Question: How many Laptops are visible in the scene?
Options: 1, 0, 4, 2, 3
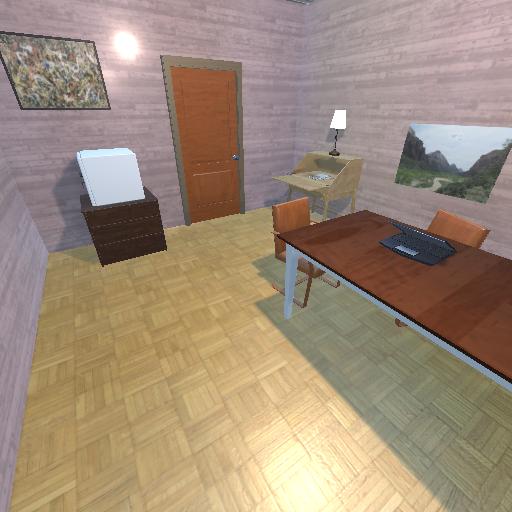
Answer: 1